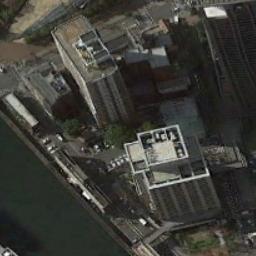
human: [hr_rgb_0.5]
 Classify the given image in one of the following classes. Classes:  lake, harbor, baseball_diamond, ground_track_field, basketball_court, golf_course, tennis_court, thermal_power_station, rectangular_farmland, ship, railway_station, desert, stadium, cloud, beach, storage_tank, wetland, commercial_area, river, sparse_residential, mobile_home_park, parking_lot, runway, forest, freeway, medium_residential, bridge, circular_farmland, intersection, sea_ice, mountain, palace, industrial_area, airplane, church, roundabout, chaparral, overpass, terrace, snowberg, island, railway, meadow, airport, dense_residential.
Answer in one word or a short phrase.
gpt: commercial_area